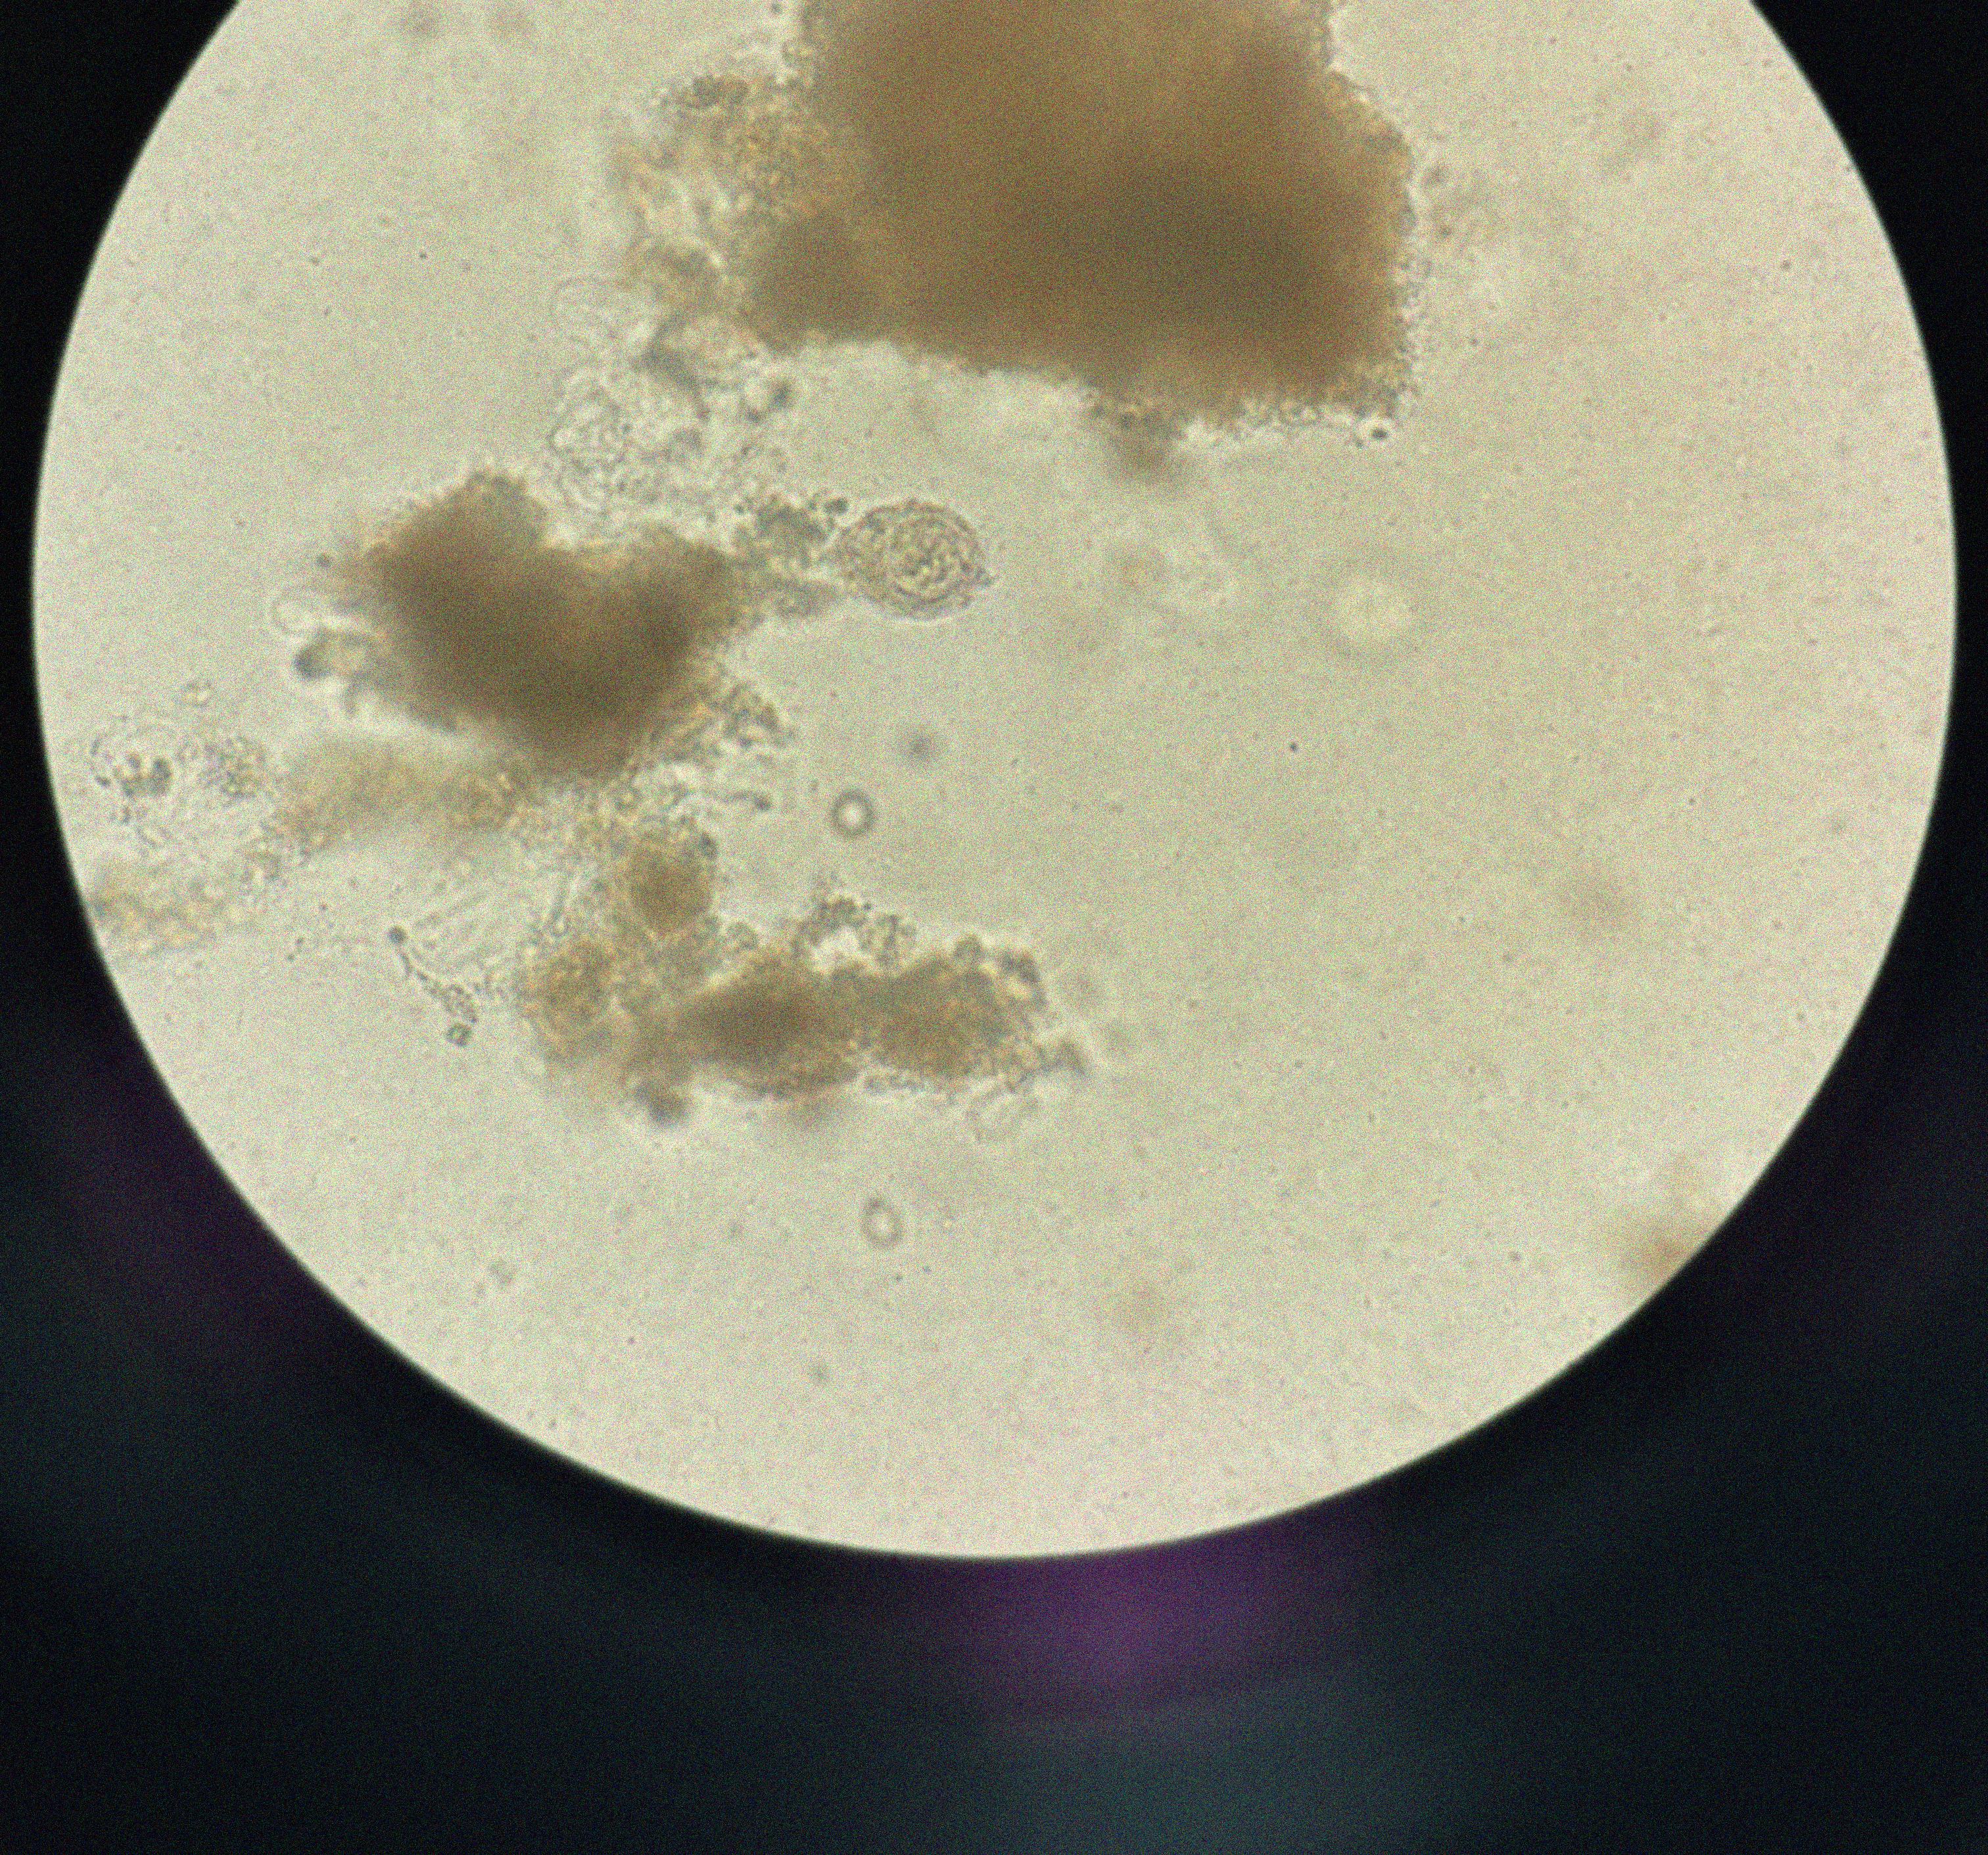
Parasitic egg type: Hymenolepis nana